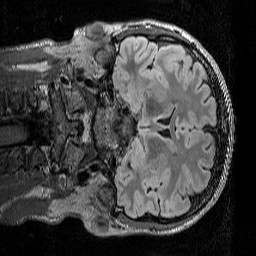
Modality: T2w
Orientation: coronal
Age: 37
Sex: male
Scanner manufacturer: siemens
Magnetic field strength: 3 T
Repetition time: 5 s
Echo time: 0.386 s